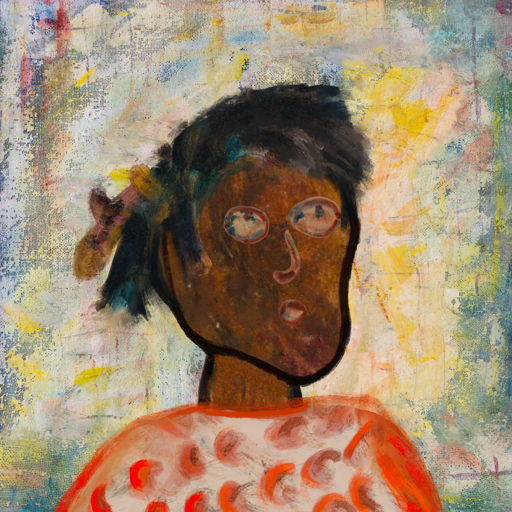
Background: Irani, Head And Neck Side: Mosgoul, Face Side: Orphan, Bust: Rupkatha, Hair Side: Pipe, Head Accessory: Blank, Second Necklace: Blank, Necklace: Blank, Baby: Blank